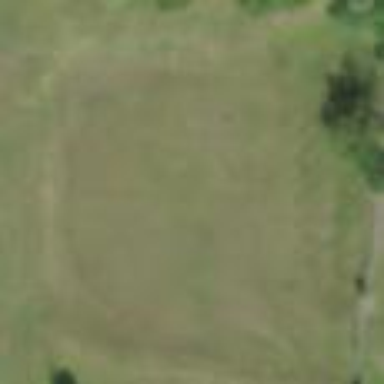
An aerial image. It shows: Recreation ground.